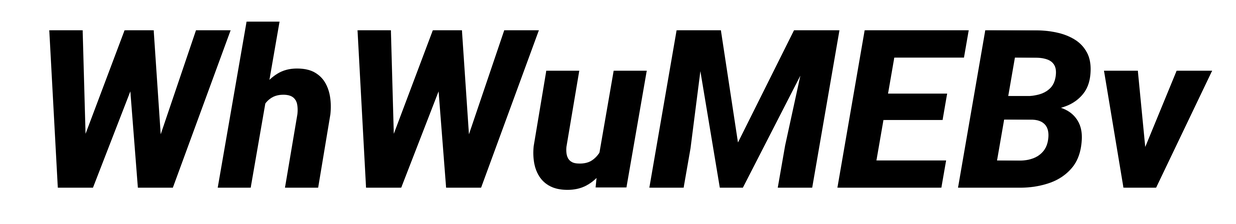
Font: Roboto-Italic_ExtraBold_Italic